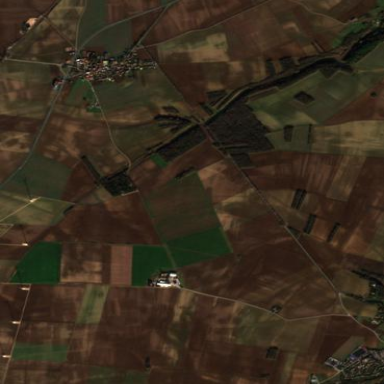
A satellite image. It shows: Farmland with barley crops.